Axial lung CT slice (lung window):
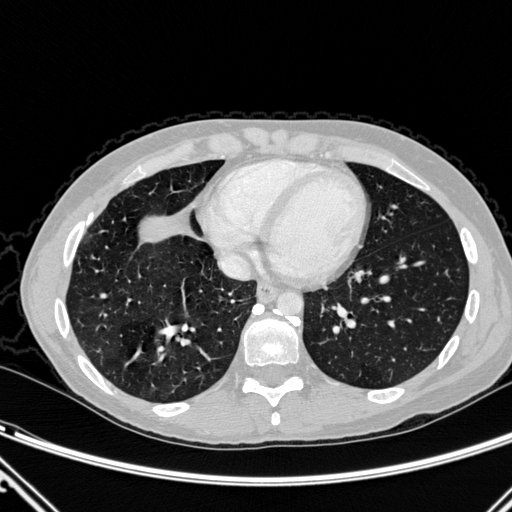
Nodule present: no